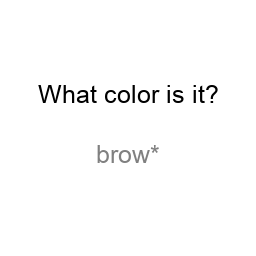
Color: gray
Color name shown: brown
Background color: white
Question text color: black